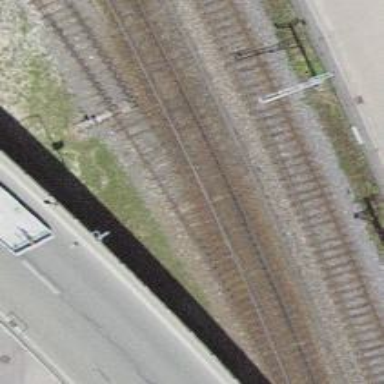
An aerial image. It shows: Single-track railway spur.